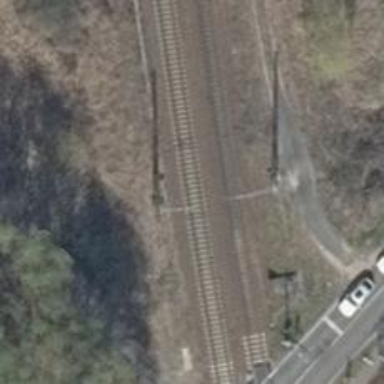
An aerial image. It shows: Railway milestone with catenary mast.